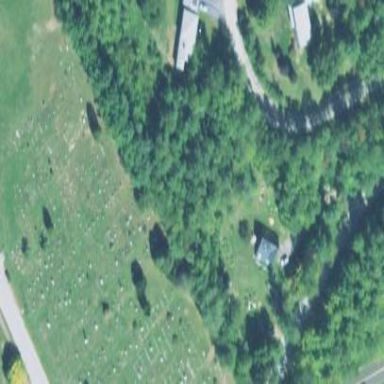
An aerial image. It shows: Cemetery.